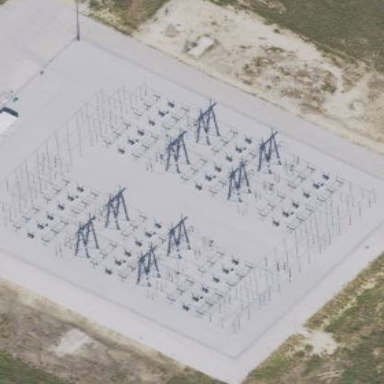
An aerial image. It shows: Power substation surrounded by fence.